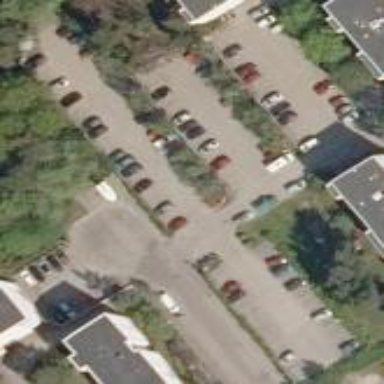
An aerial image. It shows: Parking area with surface.